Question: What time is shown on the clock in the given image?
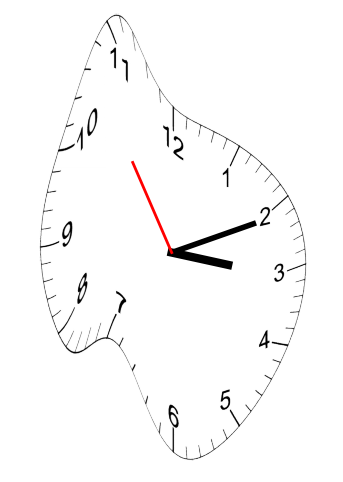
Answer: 03:10:54